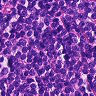
Metastatic tissue present: no